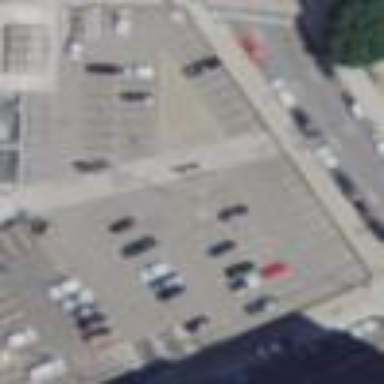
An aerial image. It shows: Parking area with surface dedicated for park and ride.